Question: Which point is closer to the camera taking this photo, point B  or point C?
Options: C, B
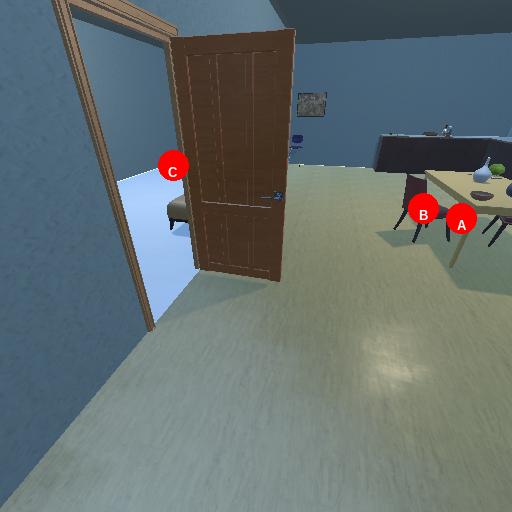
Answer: C